Question: I have three tables with students, employees and students. The column "City" in Employees and Students is an integer and is referring to the Table City where store a lot of cities.

Now I want a list of every person in the Employees and Students table with the city the person is located into.
For example:
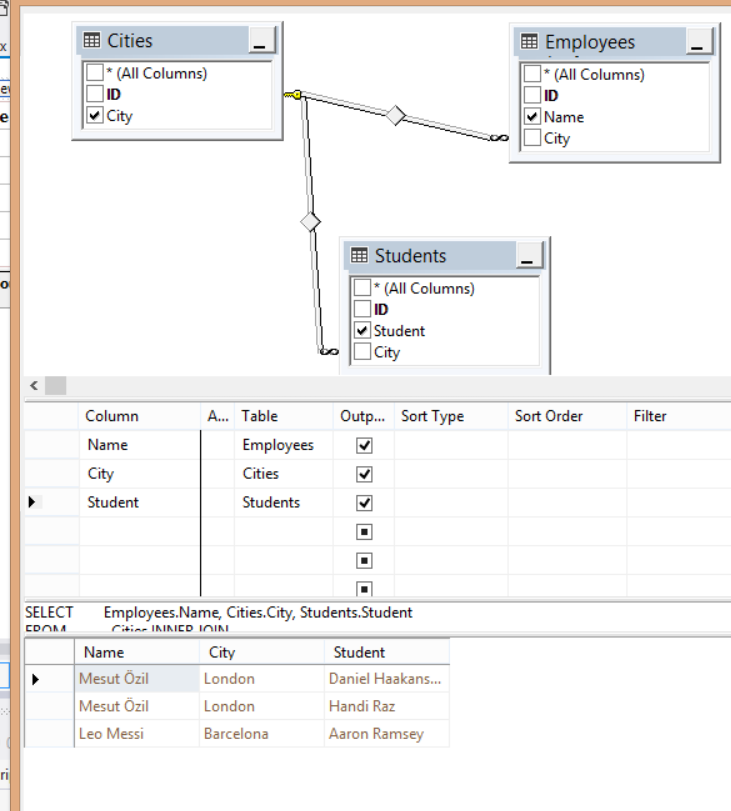
Answer: '''
SELECT Name, 'Employee' AS 'Role', c.City
FROM Employees AS e
INNER JOIN Cities AS c ON e.City = c.id
UNION ALL
SELECT Student, 'Student' AS 'Role', c.City
FROM Students AS s
INNER JOIN Cities AS c ON s.City = c.id
'''
I would also suggest to change some field names:
- 'Student''Name'- 'City''CityID'- 'City''CityID'